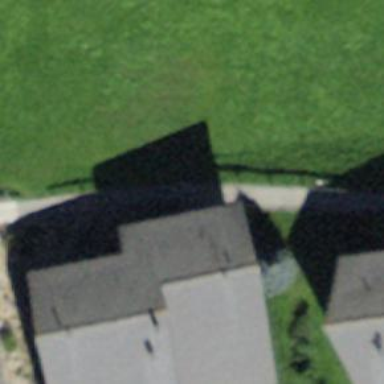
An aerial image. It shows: Building with tile roof.